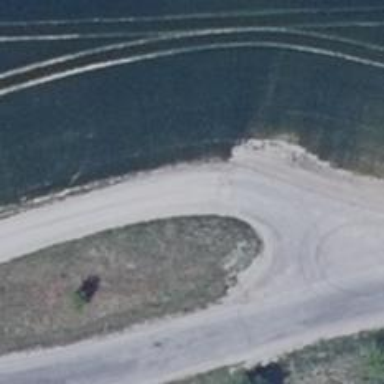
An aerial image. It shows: Paved track with grade 1 surface.